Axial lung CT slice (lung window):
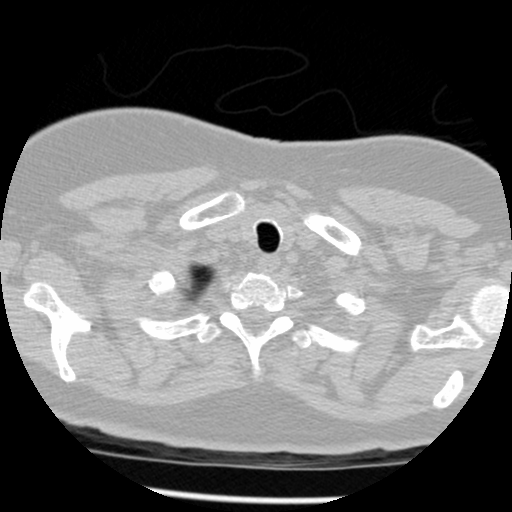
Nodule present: no